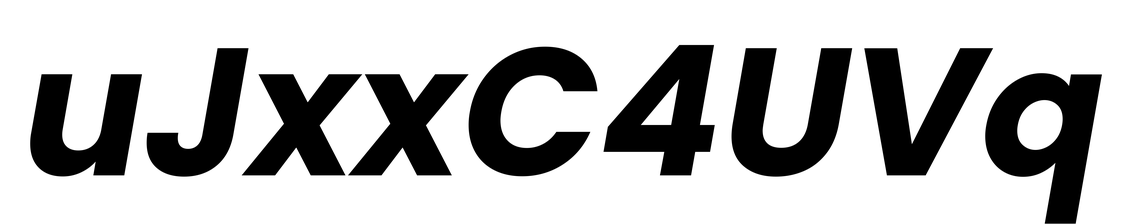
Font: Poppins-BoldItalic